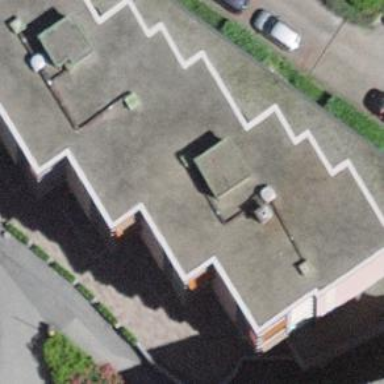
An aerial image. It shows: Part of building.